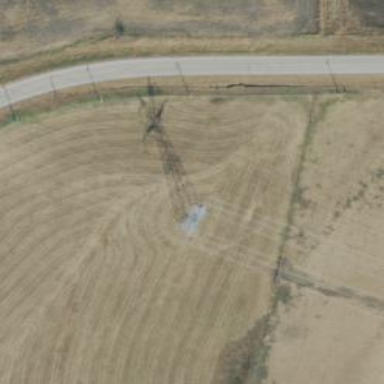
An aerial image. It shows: Power tower.